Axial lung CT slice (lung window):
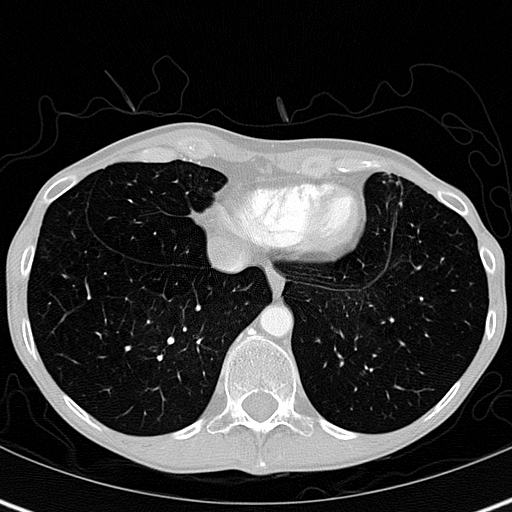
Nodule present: no